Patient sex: M
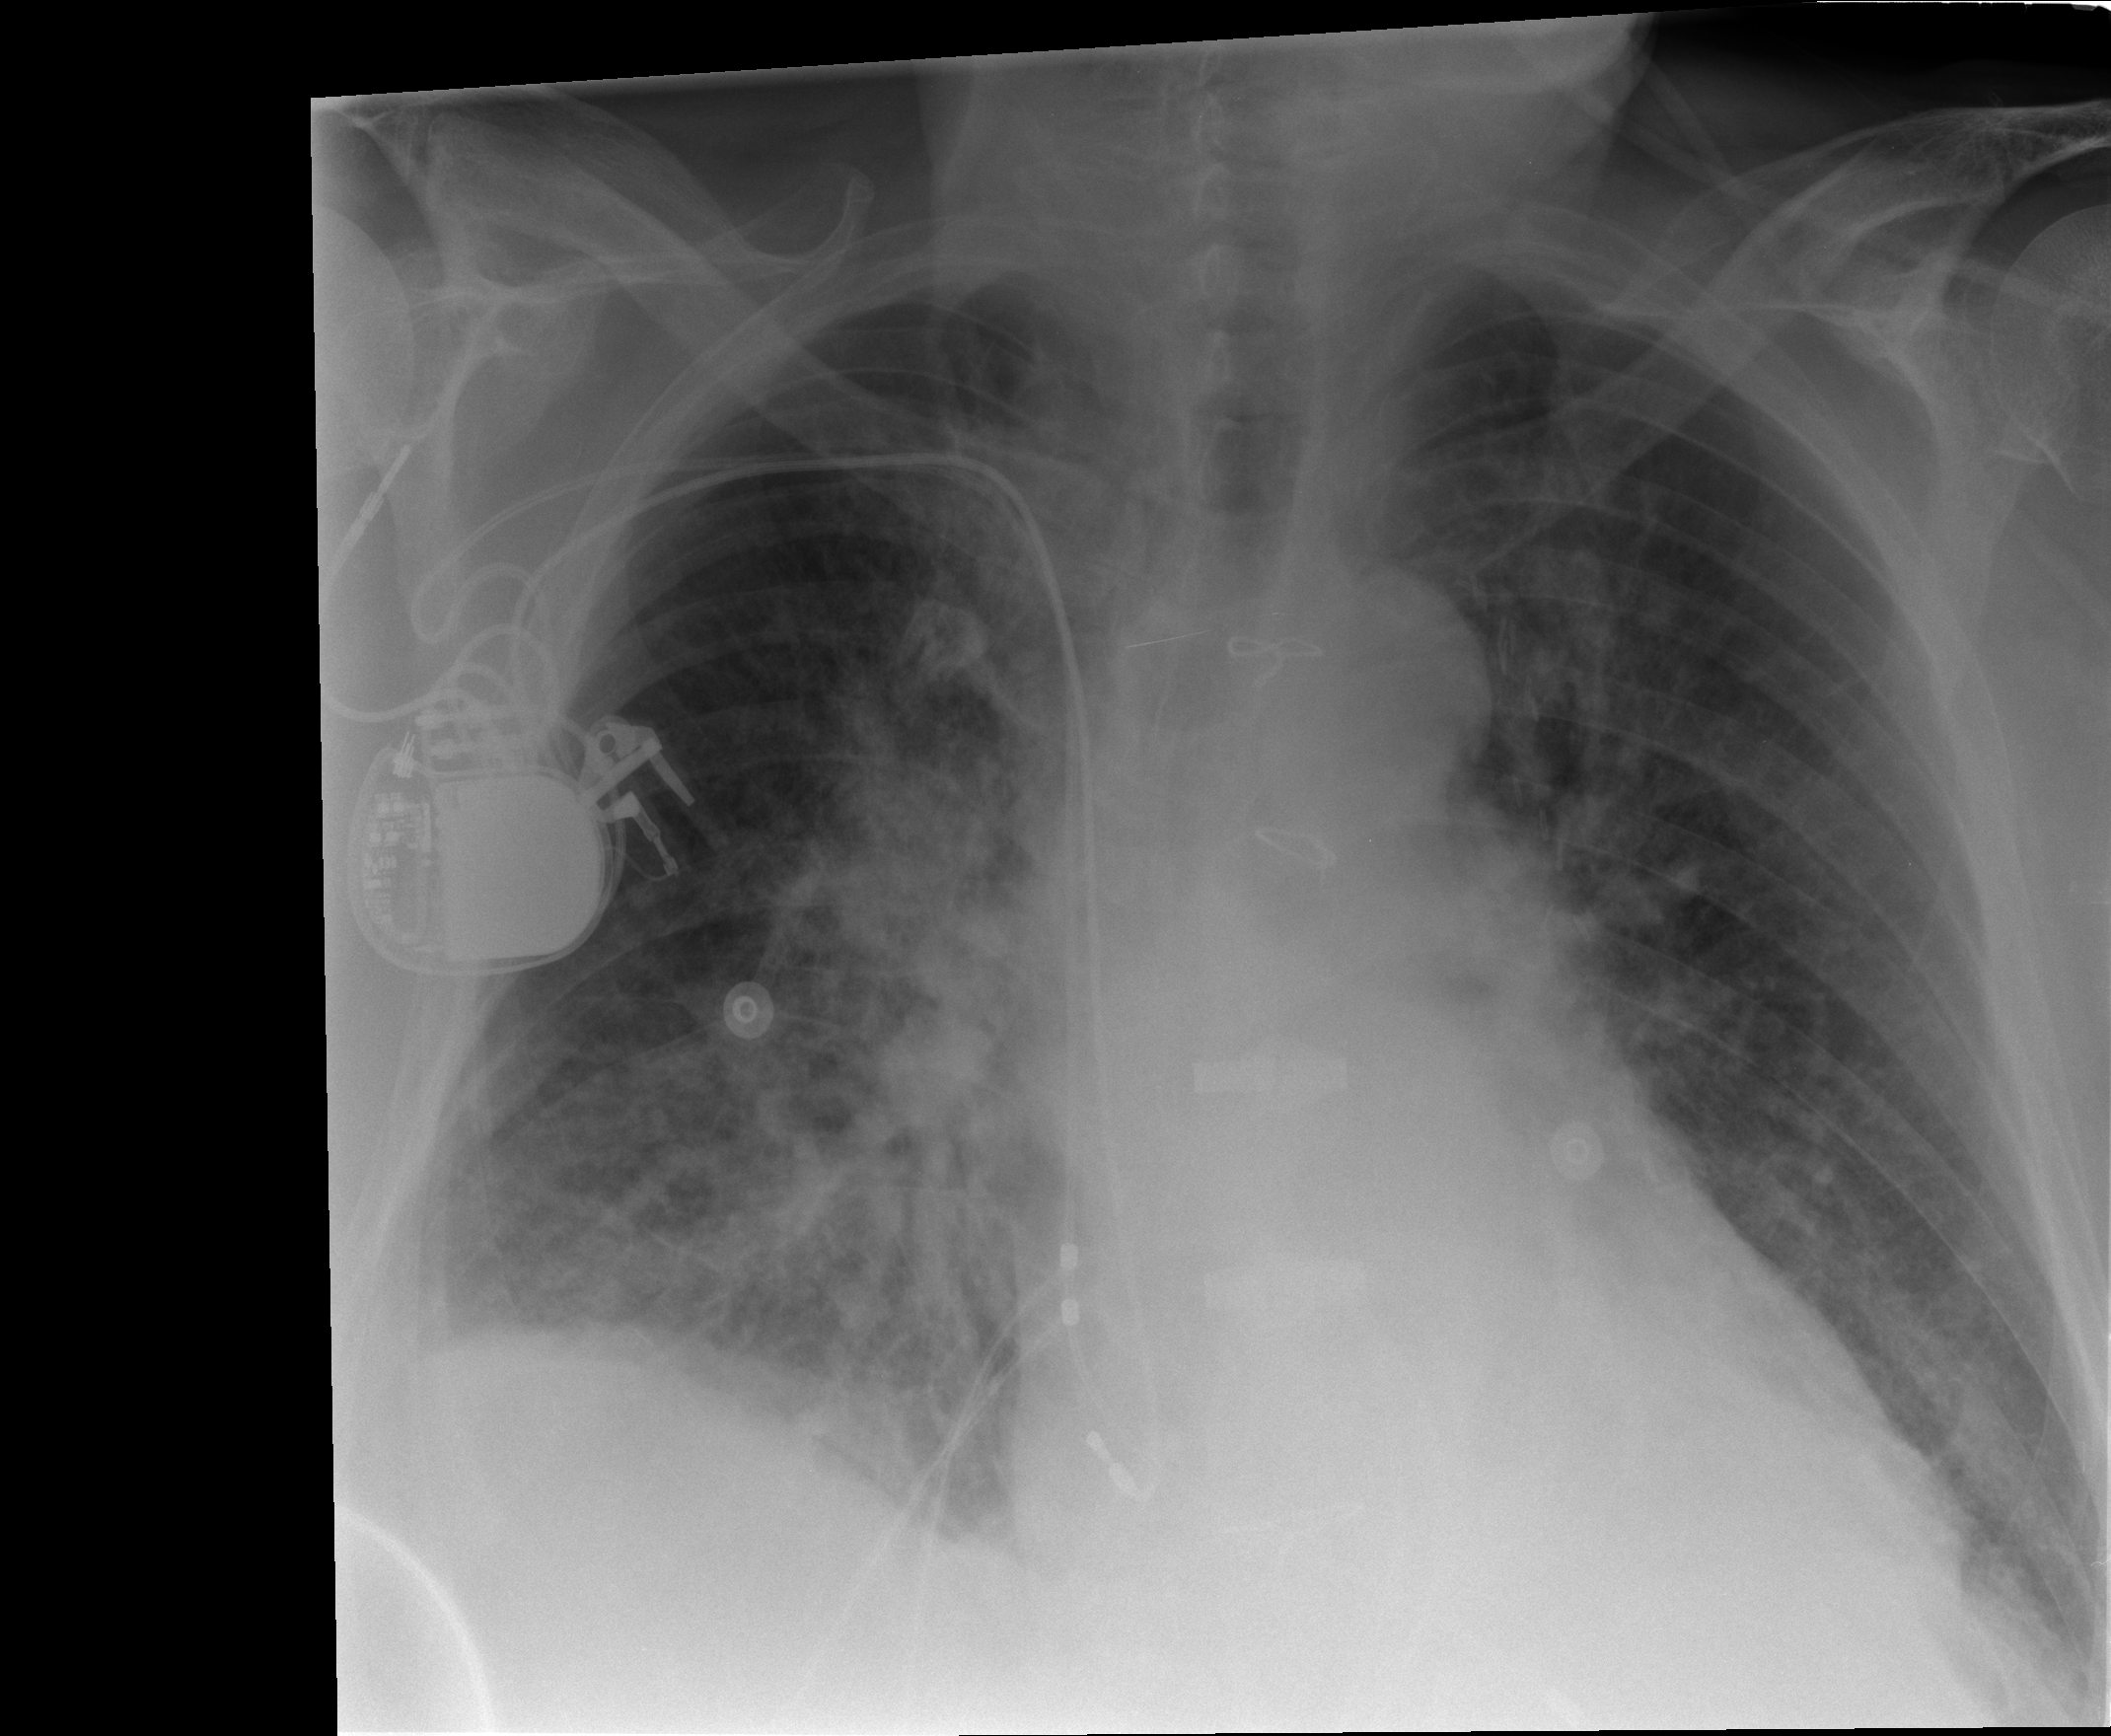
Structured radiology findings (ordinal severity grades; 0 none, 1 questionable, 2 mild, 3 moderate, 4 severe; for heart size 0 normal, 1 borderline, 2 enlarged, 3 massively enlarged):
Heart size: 2
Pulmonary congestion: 2
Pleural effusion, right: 2
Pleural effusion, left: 0
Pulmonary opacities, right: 2
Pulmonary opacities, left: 1
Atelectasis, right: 2
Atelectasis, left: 0